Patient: sex M, age 44
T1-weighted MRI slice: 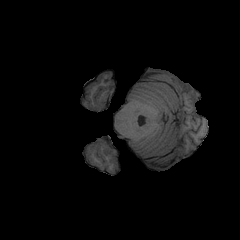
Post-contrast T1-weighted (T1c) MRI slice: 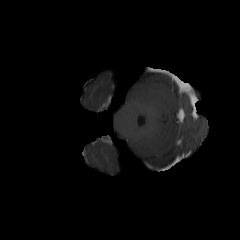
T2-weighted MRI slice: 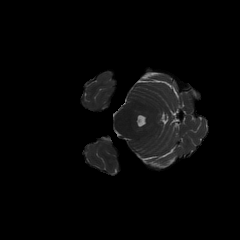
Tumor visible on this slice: no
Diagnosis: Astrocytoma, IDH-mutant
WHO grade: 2